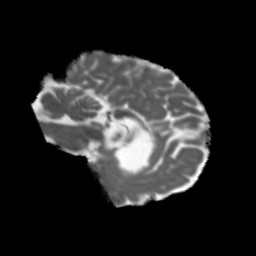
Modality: MD
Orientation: sagittal
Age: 46
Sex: male
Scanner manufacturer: siemens
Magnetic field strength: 3 T
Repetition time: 5.47 s
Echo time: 0.0854 s